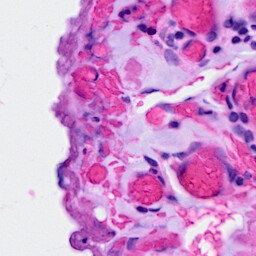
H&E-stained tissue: Ovarian